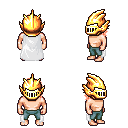
a pixel art fantasy rpg character, male body template, human, light skin, white cape, teal pants, red long bangs hairstyle, gold helm, four views (front, back, left, right), 2x2 character sprite sheet, small pixel art, hard edges, no anti-aliasing